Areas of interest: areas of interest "Municipal Entertainment Center"
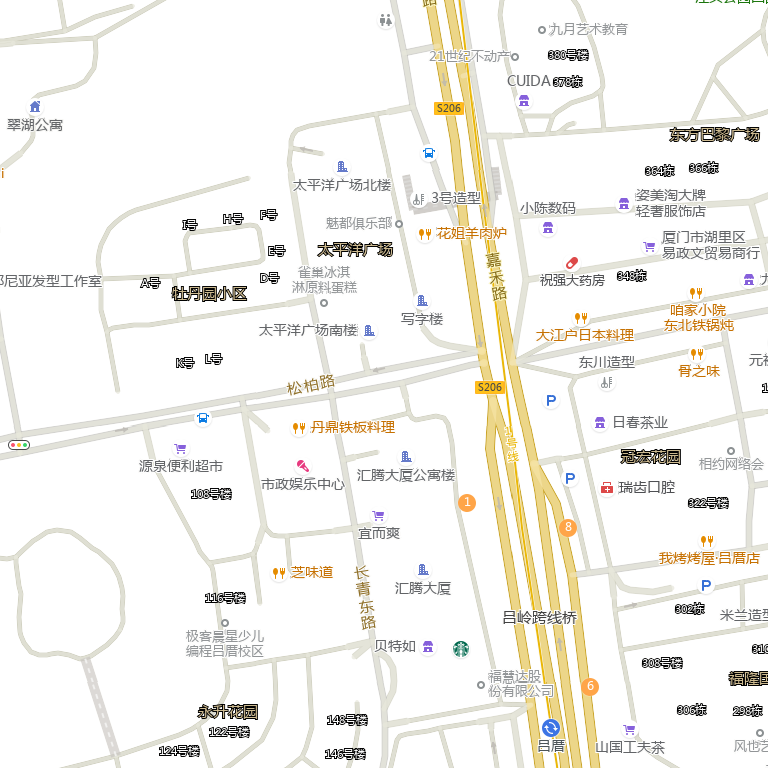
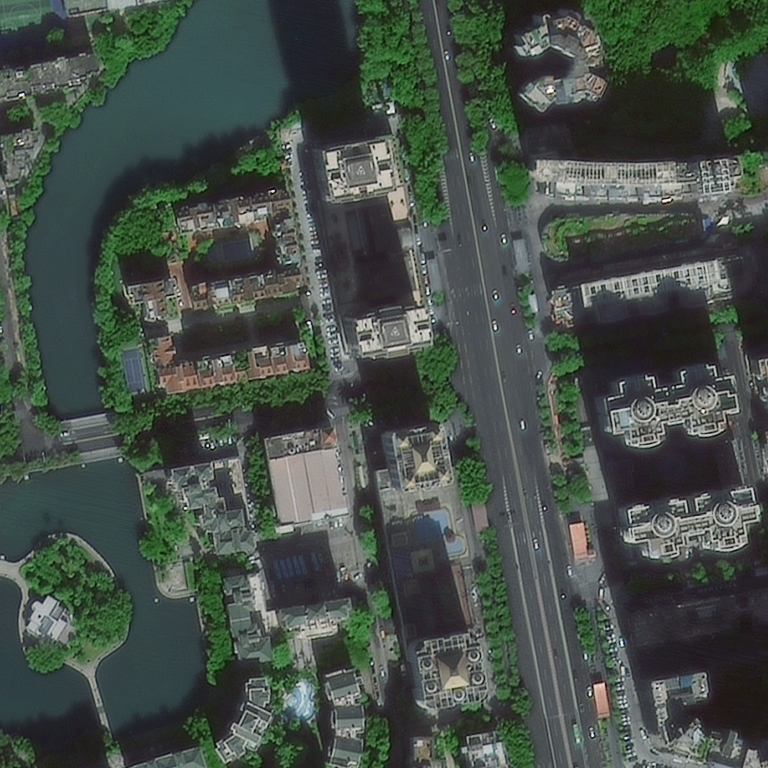